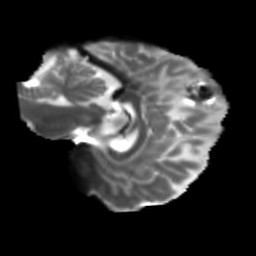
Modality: T2w
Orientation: sagittal
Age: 39
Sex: female
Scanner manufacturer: siemens
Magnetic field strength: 3 T
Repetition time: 5.25 s
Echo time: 0.08 s